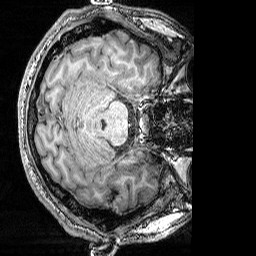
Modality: T1w
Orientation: axial
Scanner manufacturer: siemens
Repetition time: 2.25 s
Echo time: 0.00418 s